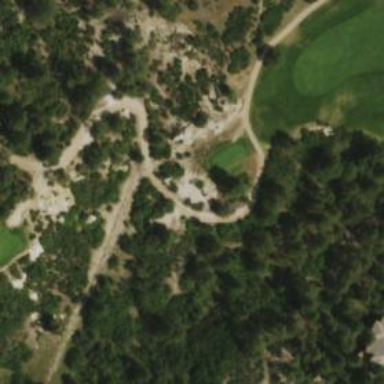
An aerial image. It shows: Path for both road and golf.